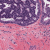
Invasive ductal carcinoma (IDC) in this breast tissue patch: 0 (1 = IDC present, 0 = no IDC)